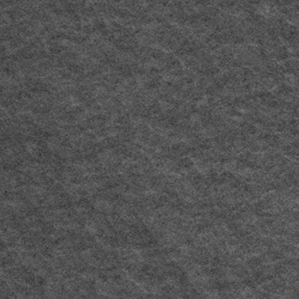
Label: frost